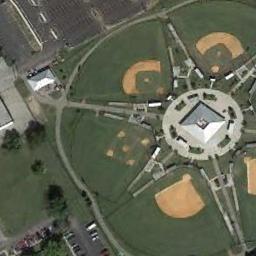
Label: baseball_diamond